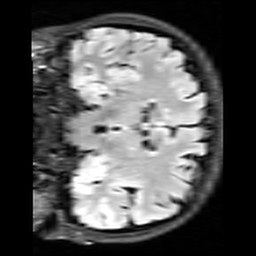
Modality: FLAIR
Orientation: coronal
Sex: female
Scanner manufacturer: siemens
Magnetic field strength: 3 T
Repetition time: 10 s
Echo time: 0.09 s